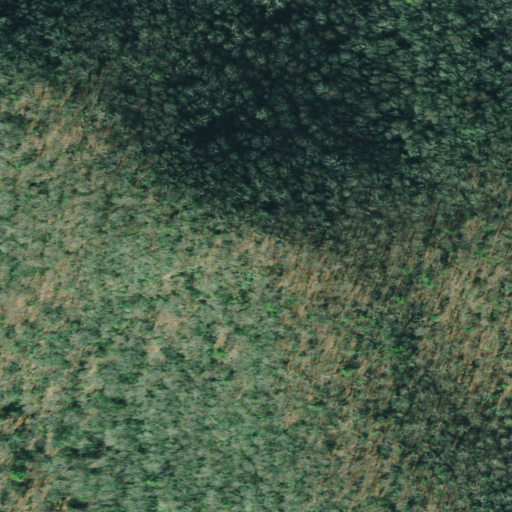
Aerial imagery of mountain in Georgia named Rattlesnake Knob containing deciduous forest, mixed forest, and evergreen forest